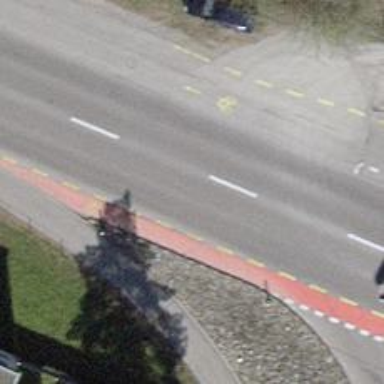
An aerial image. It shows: Primary highway with asphalt surface. There are sidewalks on both sides of the road.